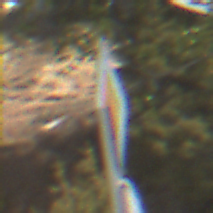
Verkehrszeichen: Vorfahrtsstrasse
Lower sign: EndeGeschwindigkeit50
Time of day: Midday
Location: Outdoor (Nature)
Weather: PartlyCloudy
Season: NotSpecified
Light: Natural